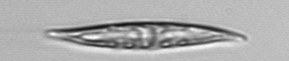
Label: Pleurosigma